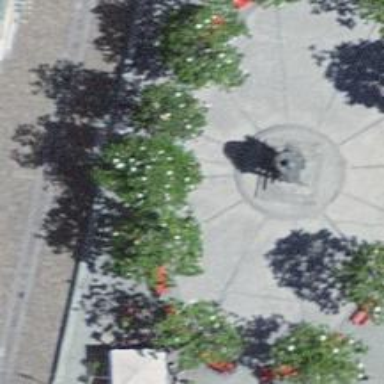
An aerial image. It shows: Memorial site with historic significance.